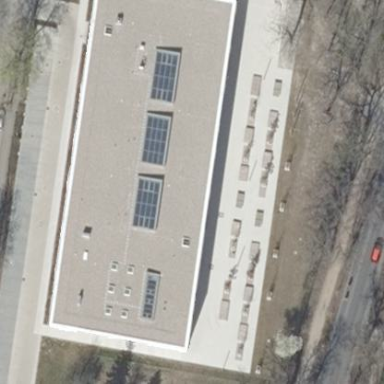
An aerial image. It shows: School building.